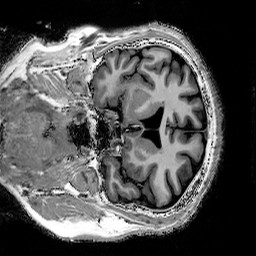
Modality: T1w
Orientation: coronal
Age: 51
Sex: male
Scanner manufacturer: siemens
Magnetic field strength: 3 T
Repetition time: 5 s
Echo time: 0.00298 s